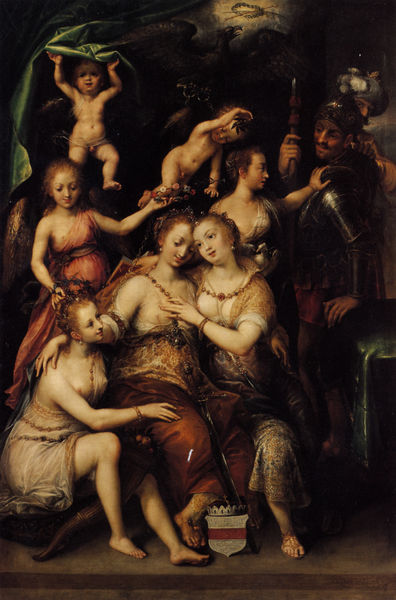
Titel: Allegorie auf die Regierung Kaiser Rudolfs II.
Künstler: Dirck de Quade van Ravensteyn
Standort: Prag
Institution: Nationalgalerie
Schlagwörter: adler, akt, blau, dunkel, flügel, fuß, gruppe, himmel, kopf, mann, nackt, schatten, vogel, frauen, gelb, grün, menschen, mädchen, ocker, sitzen, blumen, braun, brust, busen, decolte, frau, frisur, grau, haar, hell, hintergrund, kleid, köpfe, licht, mund, männer, nacht, nase, schmuck, schwarz, stuhl, stühle, tisch, vordergrund, weiss, ölbild, rot, tuch, beige, gesellschaft, bart, schnurrbart, arm, arme, barock, falten, halten, kleidung, mensch, rembrandt, stehen, tragen, hals, vorhang, sonne, boden, gewand, gold, haare, mantel, stoff, stoffe, decke, familie, gewänder, kind, krone, locken, rechts, renaissance, rosa, seide, kinder, engel, engelchen, putte, putto, beine, bein, brüste, füße, liebe, düster, stab, kette, lanze, soldaten, münder, nasen, festhalten, nackte, knie, entblösst, halskette, umarmen, barfuss, penis, schild, mond, strahlen, schwert, uniform, waffen, ketten, soldat, waffe, erynnien, strahl, allegorie, kranz, göttin, orgie, ritter, rüstung, wappen, gedeckt, armband, armreif, heiligenschein, gewehr, durchsichtig, venus, ritterrüstung, leicht, speer, berühren, erleuchtung, putten, turban, helden, mars, putti, zepter, szepter, trösten, köln, gespielinnen, jungfrauen, vernus, wappenschild, barbusig, strahle, drei grazien, bloss, wappe, halsketten, armban, frauenliebe, rüstun, soff, gedecht, erdunkel